The image is a wavelet scalogram (time versus scale/frequency) of a rolling-element bearing's vibration signal. Based on the visible evidence, which condition applies: normal, inner_race, outer_race, ball?
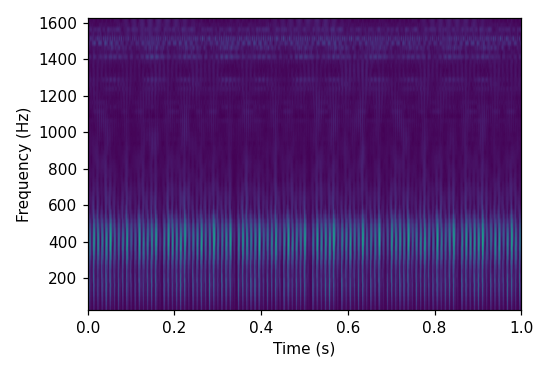
Answer: outer_race